Question: I want to import existing project into android studio 0.5.2 . When i select import project and go to the project it displays the build.gradle file along with project tree . following is the screenshot:
But when i select project it asks me to give link to the gradle home and when i give it manually it gives me error-"location not correct" and i don't get build.gradle file there for selection.(In this case the above build.gradle) file is not shown.How can i make it work??
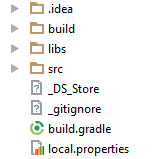
Answer: Sorry it was my mistake .Hope it helps others with the same problem .
First of all you have to select the build.gradle file and not the project while importing into android studio and for the gradle home you have to give the location of the installed gradle file in my case it was c:ndroidstudio\plugins\gradle.
Also do not forget to change the gradle version and sdk build tools version in build.gradle file and change version of gradle in wrapper-properties.